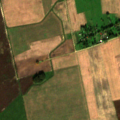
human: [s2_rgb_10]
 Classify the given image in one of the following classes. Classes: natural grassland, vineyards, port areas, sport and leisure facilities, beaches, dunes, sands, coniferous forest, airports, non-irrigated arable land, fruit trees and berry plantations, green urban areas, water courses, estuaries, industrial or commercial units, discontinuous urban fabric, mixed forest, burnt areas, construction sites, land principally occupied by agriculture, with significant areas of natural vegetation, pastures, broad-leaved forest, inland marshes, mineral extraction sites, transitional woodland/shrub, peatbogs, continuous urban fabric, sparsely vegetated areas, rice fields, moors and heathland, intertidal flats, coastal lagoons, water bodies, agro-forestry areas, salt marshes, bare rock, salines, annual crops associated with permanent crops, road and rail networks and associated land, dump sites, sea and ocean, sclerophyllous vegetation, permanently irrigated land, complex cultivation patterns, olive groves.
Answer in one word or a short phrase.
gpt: non-irrigated arable land, complex cultivation patterns